Question: I'm trying to understand how Instruments works and to make my apps better. Below is an image of the result for default SpriteKit Template. I don't understand why are so many Allocations, because the code is small
'''
override func didMoveToView(view: SKView) {
/* Setup your scene here */
let myLabel = SKLabelNode(fontNamed:"Chalkduster")
myLabel.text = "Hello, World!";
myLabel.fontSize = 65;
myLabel.position = CGPoint(x:CGRectGetMidX(self.frame), y:CGRectGetMidY(self.frame));
self.addChild(myLabel)
}
override func touchesBegan(touches: Set<NSObject>, withEvent event: UIEvent) {
/* Called when a touch begins */
for touch in (touches as! Set<UITouch>) {
let location = touch.locationInNode(self)
let sprite = SKSpriteNode(imageNamed:"Spaceship")
sprite.xScale = 0.5
sprite.yScale = 0.5
sprite.position = location
let action = SKAction.rotateByAngle(CGFloat(M_PI), duration:1)
sprite.runAction(SKAction.repeatActionForever(action))
self.addChild(sprite)
}
}
'''

---
I try to find tutorials but many of them are very old
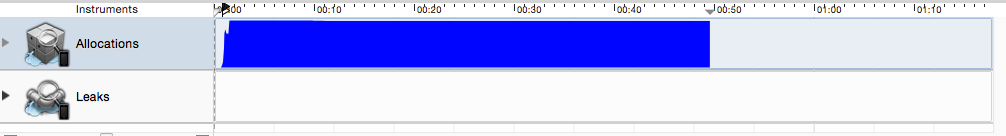
Answer: Well we aren't apple programmers, we don't really know what's going on inside SpriteKit.
I'm guessing it's just because of the complexity of the physics engine.
I suggest just watching out for leaks.